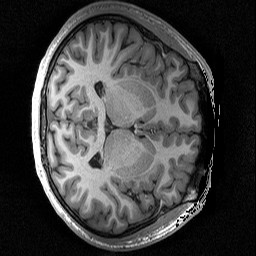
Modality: T1w
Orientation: axial